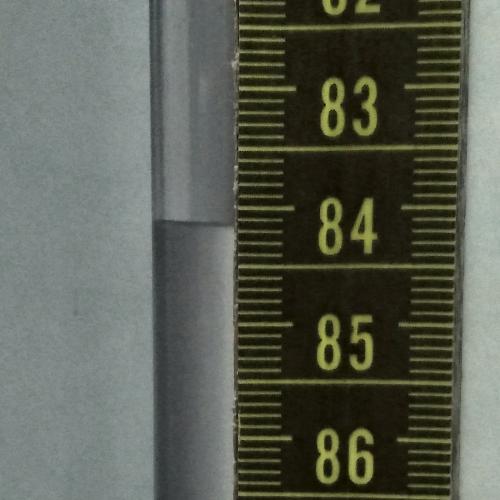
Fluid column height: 84.2 cm